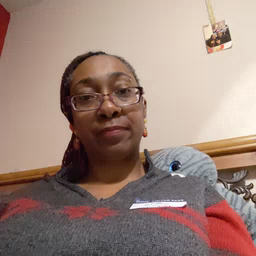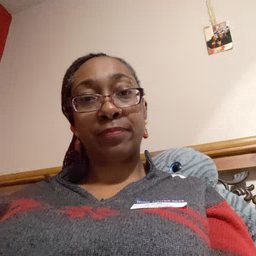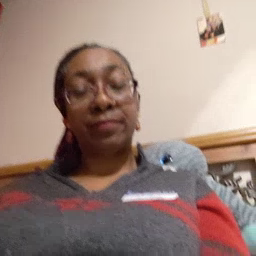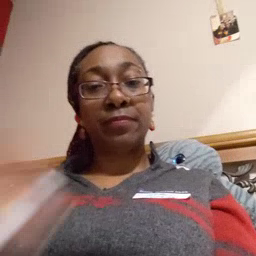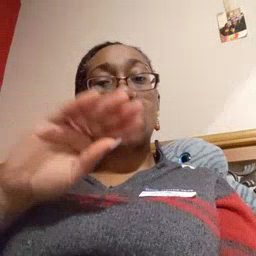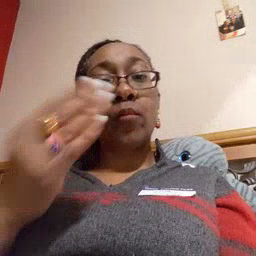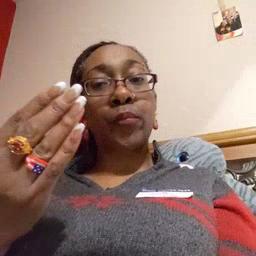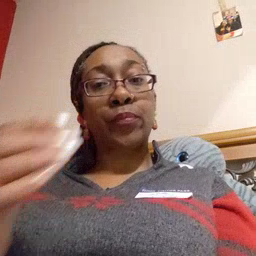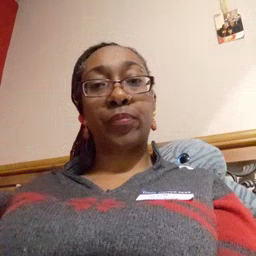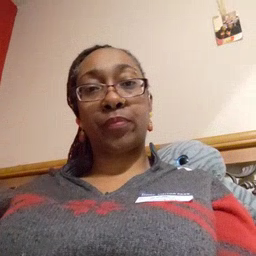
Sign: open